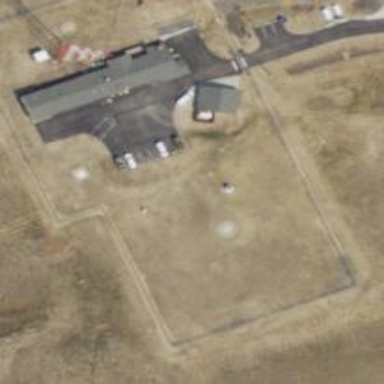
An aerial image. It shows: Military area enclosed by fence.